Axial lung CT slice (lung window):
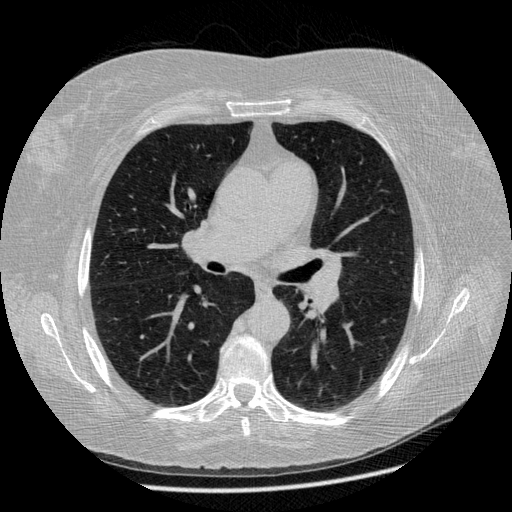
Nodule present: no